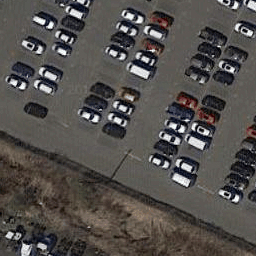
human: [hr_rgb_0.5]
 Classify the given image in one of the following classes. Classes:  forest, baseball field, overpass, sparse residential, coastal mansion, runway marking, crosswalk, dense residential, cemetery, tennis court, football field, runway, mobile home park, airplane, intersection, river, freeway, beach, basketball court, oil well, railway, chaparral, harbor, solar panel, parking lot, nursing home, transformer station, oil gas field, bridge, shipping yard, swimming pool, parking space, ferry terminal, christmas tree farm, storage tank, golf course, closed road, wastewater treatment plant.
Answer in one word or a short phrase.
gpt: parking lot